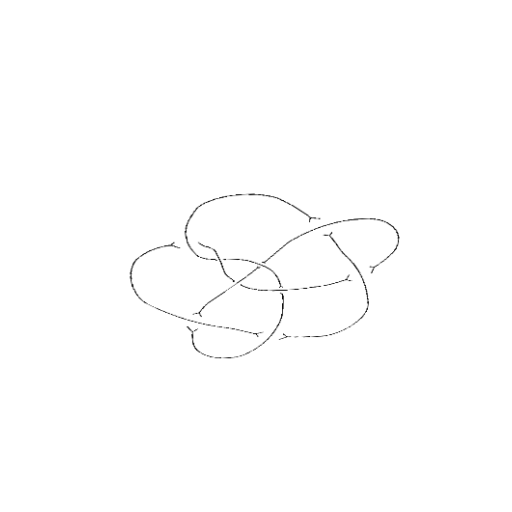
Crossing number: 9